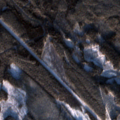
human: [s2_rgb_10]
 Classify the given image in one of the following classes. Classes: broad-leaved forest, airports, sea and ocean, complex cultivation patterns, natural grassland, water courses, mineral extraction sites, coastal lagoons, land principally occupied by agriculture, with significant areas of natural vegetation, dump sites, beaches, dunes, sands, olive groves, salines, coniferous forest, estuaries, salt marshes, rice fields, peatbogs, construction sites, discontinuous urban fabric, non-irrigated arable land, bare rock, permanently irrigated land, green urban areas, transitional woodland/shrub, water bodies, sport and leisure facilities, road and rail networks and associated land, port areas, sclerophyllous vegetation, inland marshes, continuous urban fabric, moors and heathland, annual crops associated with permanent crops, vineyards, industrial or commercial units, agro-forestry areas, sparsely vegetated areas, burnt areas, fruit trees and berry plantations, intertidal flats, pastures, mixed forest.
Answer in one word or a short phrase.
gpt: coniferous forest, mixed forest, transitional woodland/shrub